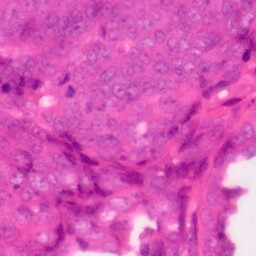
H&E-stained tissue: Colon